Question: I have created a dynamic control script in ASP.NET. Now as you see in the photo below...

Now what I want to do is the contents that are generated from UserDontrol, the values that are underlined I want to store them in database. I create a public class but in database it is stored as empty value (not NULL).
These are the codes:
.ascx.cs file
'''
using System;
using System.Collections.Generic;
using System.Linq;
using System.Web;
using System.Web.UI;
using System.Web.UI.WebControls;
using System.Data.SqlClient;
using System.Configuration;
using System.Data;
public partial class UserControl_ContactDetails : System.Web.UI.UserControl
{
public String TextProperty
{
get
{
return LabelCmimi.Text;
}
set
{
LabelCmimi.Text = value;
}
}
public void Page_Load(object sender, EventArgs e)
{
//if(Page.IsPostBack)
//{
DropDownListArtikulli.Text = Request.Form[DropDownListArtikulli.UniqueID];
LabelCmimi.Text = Request.Form[LabelCmimi.UniqueID];
TextBoxSasia.Text = Request.Form[TextBoxSasia.UniqueID];
LabelVlera.Text = Request.Form[LabelVlera.UniqueID];
//}
Cmimi();
Vlera();
Session["Artikulli"] = DropDownListArtikulli.SelectedItem.ToString();
Session["Cmimi"] = LabelCmimi.Text;
Session["Sasia"] = TextBoxSasia.Text;
Session["Vlera"] = LabelVlera.Text;
}
public void Cmimi()
{
DataTable listaArtikujt = new DataTable();
using (SqlConnection lidhje = new SqlConnection(ConfigurationManager.ConnectionStrings["ConnString"].ConnectionString))
{
try
{
SqlDataAdapter adapter = new SqlDataAdapter("SELECT * FROM [Artikujt]", lidhje);
adapter.Fill(listaArtikujt);
DropDownListArtikulli.DataSource = listaArtikujt;
DropDownListArtikulli.DataTextField = "Artikulli";
DropDownListArtikulli.DataValueField = "Cmimi";
DropDownListArtikulli.DataBind();
LabelCmimi.Text = DropDownListArtikulli.SelectedValue.ToString();
}
catch (Exception ex)
{
Response.Write("Gabim:" + ex.ToString());
}
}
}
public void Vlera()
{
if(!string.IsNullOrEmpty(TextBoxSasia.Text))
{
LabelVlera.Text = TextBoxSasia.Text.ToString();
int a = Convert.ToInt32(LabelCmimi.Text);
int b = Convert.ToInt32(LabelVlera.Text);
int c = a * b;
LabelVlera.Text = c.ToString();
Session["Totali"] = (Session["Totali"] == null) ? 0 : Convert.ToInt32(Session["Totali"].ToString()) + c;
}
}
}
'''
.aspx.cs file
'''
using System;
using System.Collections.Generic;
using System.Linq;
using System.Web;
using System.Web.UI;
using System.Web.UI.WebControls;
using System.Data.SqlClient;
using System.Configuration;
using System.Data;
public partial class DynamicControl : System.Web.UI.Page
{
private const string VIEWSTATEKEY = "ContactCount";
protected void Page_Load(object sender, EventArgs e)
{
//Set the number of default controls
ViewState[VIEWSTATEKEY] = ViewState[VIEWSTATEKEY] == null ? 1 : ViewState[VIEWSTATEKEY];
Session["Totali"] = 0;
//Load the contact control based on Vewstate key
LoadContactControls();
}
private void LoadContactControls()
{
for (int i = 0; i < int.Parse(ViewState[VIEWSTATEKEY].ToString()); i++)
{
phContactDetails.Controls.Add(LoadControl("~/UserControl/ContactDetails.ascx"));
}
}
protected void btnAddMore_Click(object sender, EventArgs e)
{
ViewState[VIEWSTATEKEY] = int.Parse(ViewState[VIEWSTATEKEY].ToString()) + 1;
LoadContactControls();
}
protected void Button1_Click(object sender, EventArgs e)
{
}
protected void OK_Click(object sender, EventArgs e)
{
LabelTotal.Text = Session["Totali"].ToString();
}
}
'''
The question is... how can I store the values in database when I press the button "Dergo" (Button1_Click)?
P.S. A friend told me that the problem is cased by the user control have reload in my Page_Load event, so I get the value is always empty.
And if I want to get the value, he suggested me to add a event in my user control, and then get my input value from the event. And e refer link <URL>
I took his advice but I started learning ASP.NET 2 weeks ago and I didn't succeed. Can anyone help me with more info or write the code please?
Thank You.
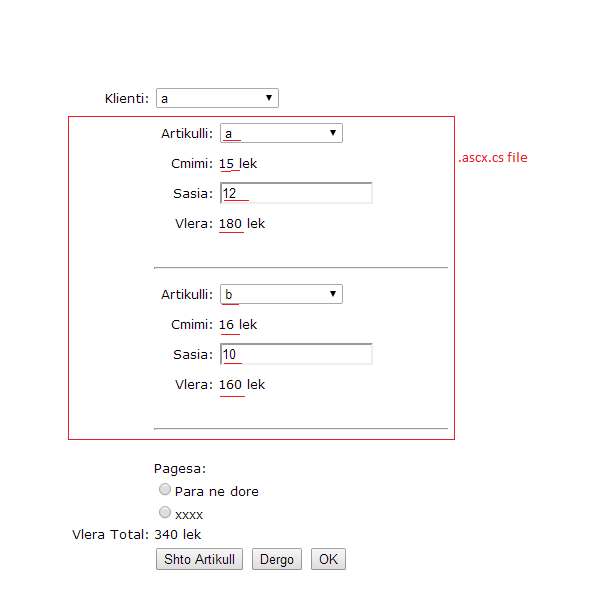
Answer: how about get id of controls after loading and add them to session,
'''
control o = LoadControl("~/UserControl/ContactDetails.ascx");
(Session["controlIDList"] as List<string>).Add(o.ID);
'''
you need to create session before, maybe in 'page load' using this
'''
Session.Add("controlIDList", new List<string>());
'''
and find controls from saved id list in session, and then cast to its type, and get the value you want...
'''
(Session["controlIDList"] as List<string>).ForEach(u =>
{
var c = (TYPE_OF_USERCONTROL)this.Page.FindControl(u);
c.Value; // value is a property on user controls which return value of dropdown, textbox, and ....
});
'''